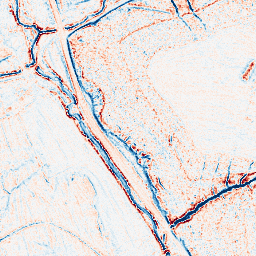
Category: edge_preserving
Decomposition family: anisotropic_diffusion
Decomposition parameters: iterations: 20
kappa: 10
gamma: 0.05
Upsampling method: sinc_hamming
Upsampling parameters: scale: 8
kernel_size: 16
Upsampling scale: 8